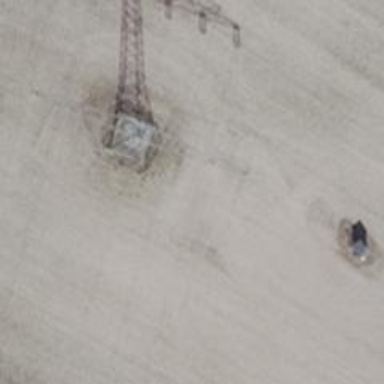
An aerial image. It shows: Power tower.